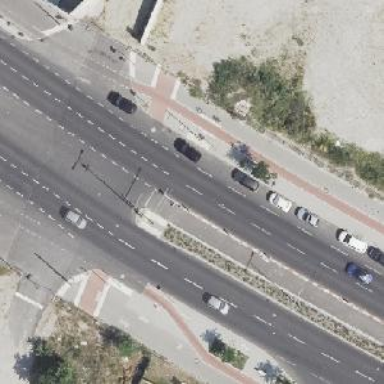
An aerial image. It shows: Crossing footway.